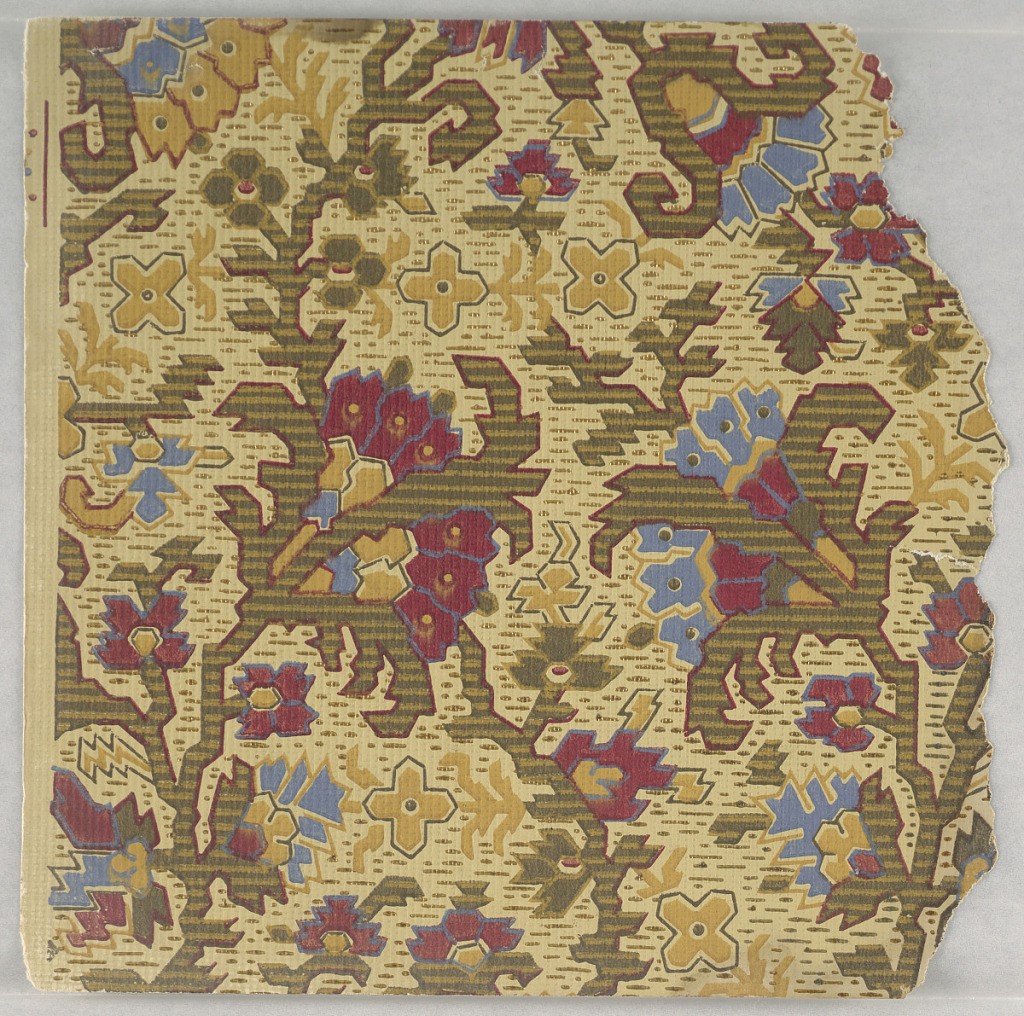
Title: Sidewall sample
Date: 1880–90
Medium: Machine-printed on paper
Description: Fragmentary wallpapers from sample book, including aesthetic-style and Anglo-Japanesque designs.

72 pages of samples.